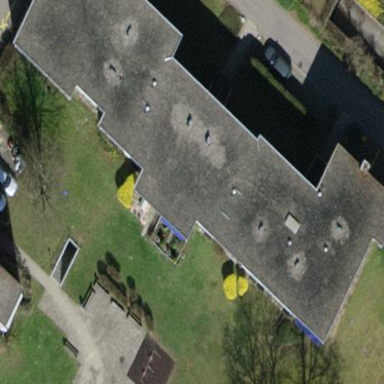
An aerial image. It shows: Building with flat roof.